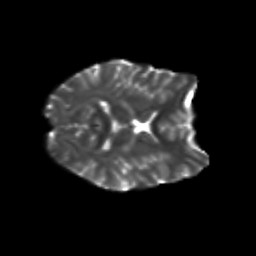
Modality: T2w
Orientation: axial
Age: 23
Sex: female
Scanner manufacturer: siemens
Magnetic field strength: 3 T
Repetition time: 3.5 s
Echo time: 0.113 s